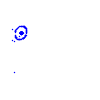
Particle: proton